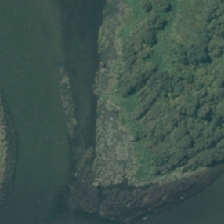
Land cover: deciduous_hardwood